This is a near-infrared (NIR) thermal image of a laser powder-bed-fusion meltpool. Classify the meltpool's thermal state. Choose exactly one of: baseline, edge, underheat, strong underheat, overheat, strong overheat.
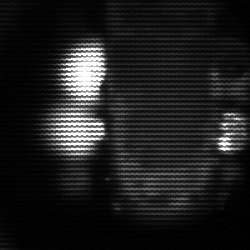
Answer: strong underheat